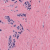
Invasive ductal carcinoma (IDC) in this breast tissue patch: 1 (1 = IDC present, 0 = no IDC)